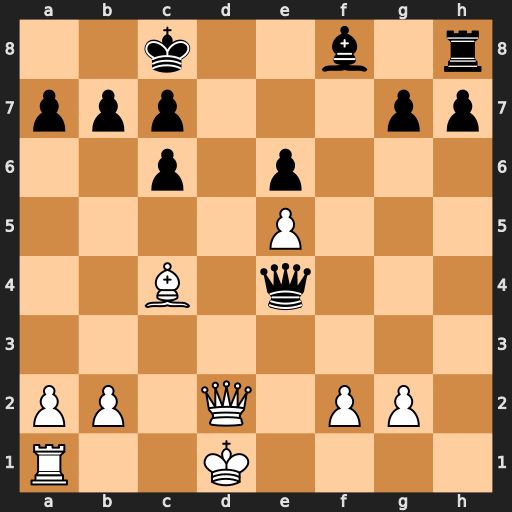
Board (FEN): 2k2b1r/ppp3pp/2p1p3/4P3/2B1q3/8/PP1Q1PP1/R2K4
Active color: w
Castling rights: -
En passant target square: -
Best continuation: Bxe6+ Kb8 Qd8#